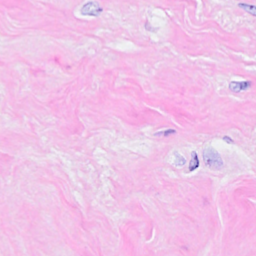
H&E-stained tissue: Breast